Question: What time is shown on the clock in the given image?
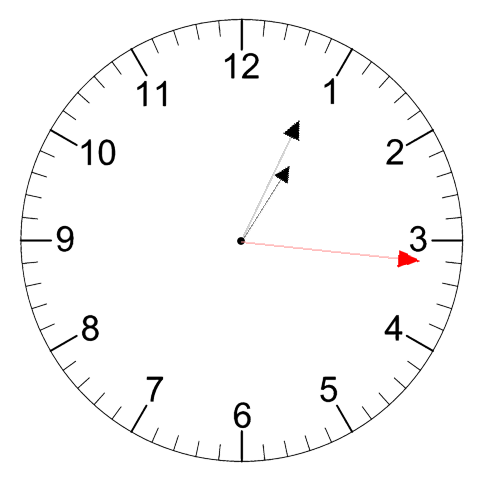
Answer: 01:04:16